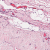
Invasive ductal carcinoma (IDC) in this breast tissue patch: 0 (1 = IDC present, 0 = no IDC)